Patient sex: M
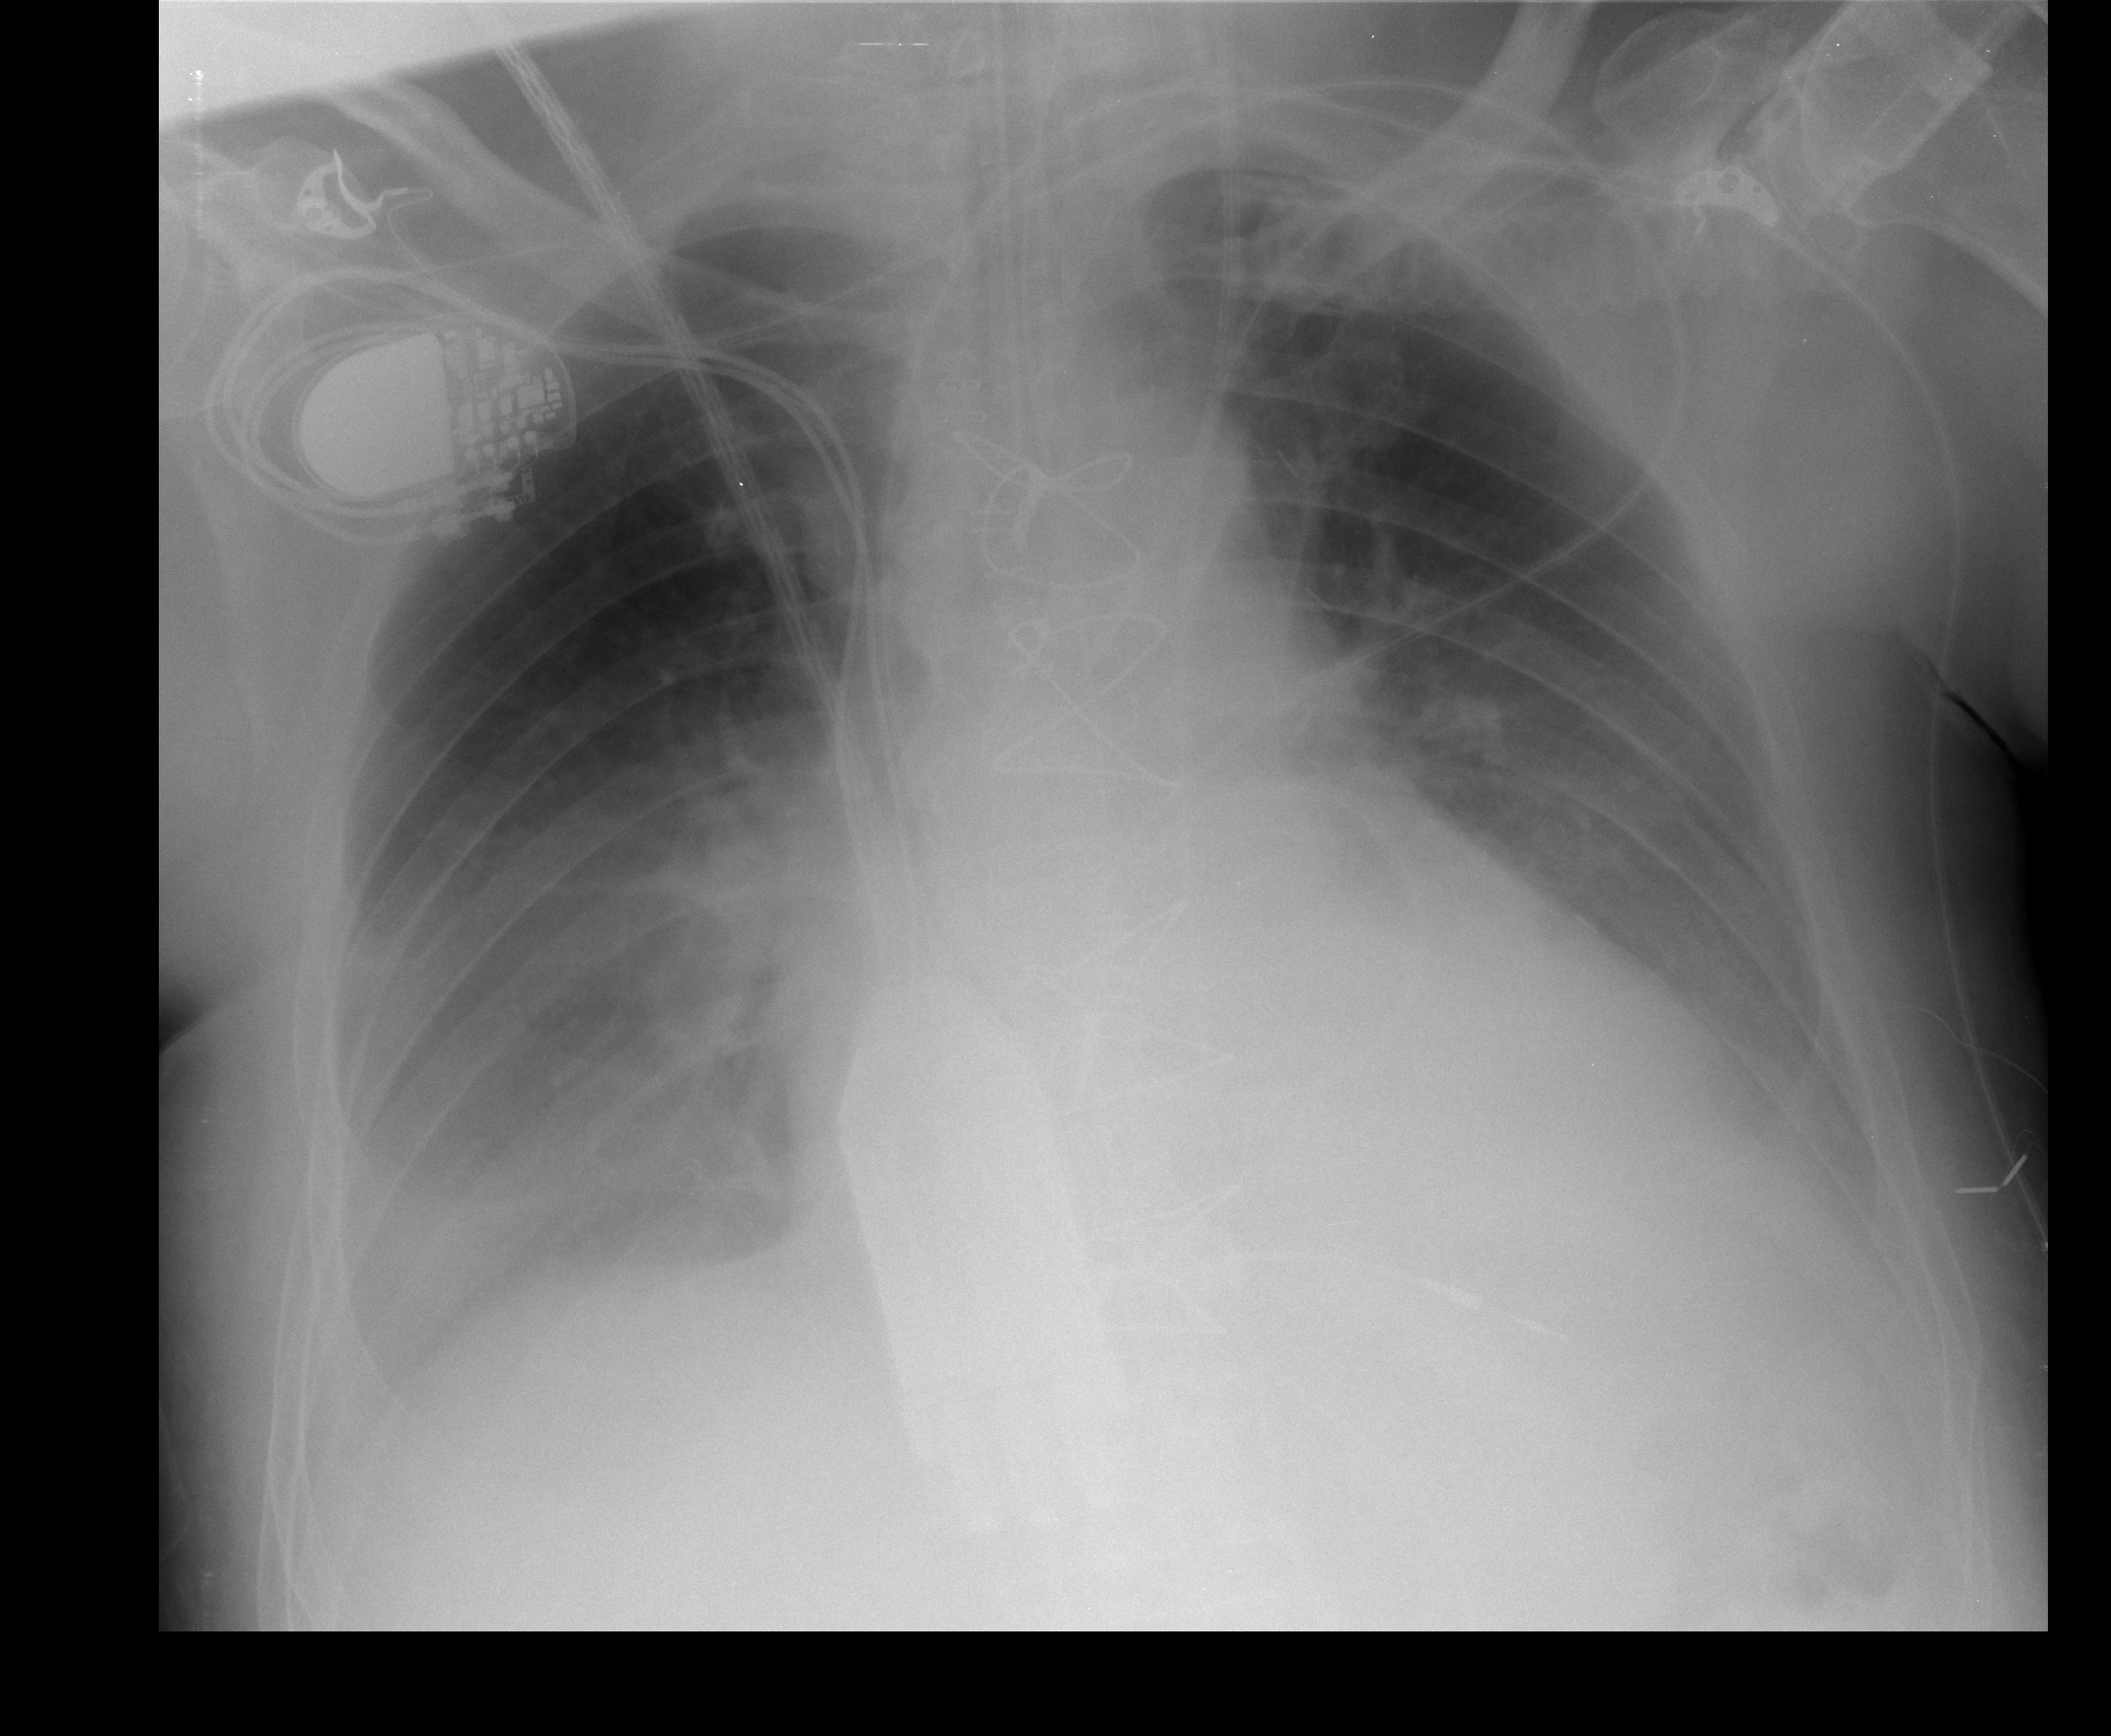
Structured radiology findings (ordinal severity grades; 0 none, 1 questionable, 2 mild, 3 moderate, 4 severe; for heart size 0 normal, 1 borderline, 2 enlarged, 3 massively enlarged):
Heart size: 2
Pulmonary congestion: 0
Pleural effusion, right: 3
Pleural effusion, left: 2
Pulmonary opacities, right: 1
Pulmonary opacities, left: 0
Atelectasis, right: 2
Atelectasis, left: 0